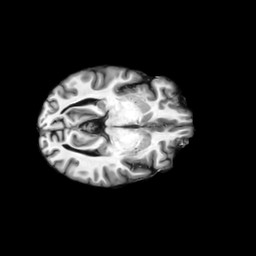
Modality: T1w
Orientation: axial
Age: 40
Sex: female
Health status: ill